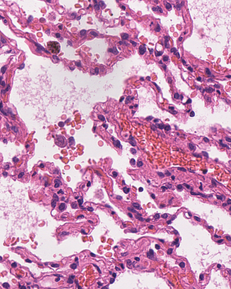
Tumor epithelial tissue: no
Tumor-associated stroma tissue: no
Normal tissue: yes